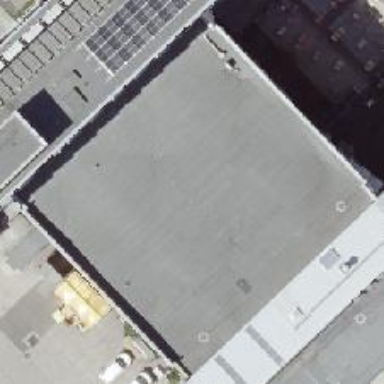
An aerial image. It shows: Flat-roofed commercial building.